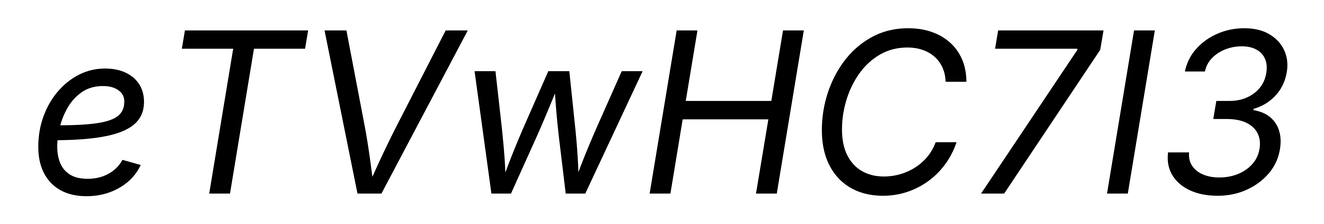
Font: Inter-Italic_Italic